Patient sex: M
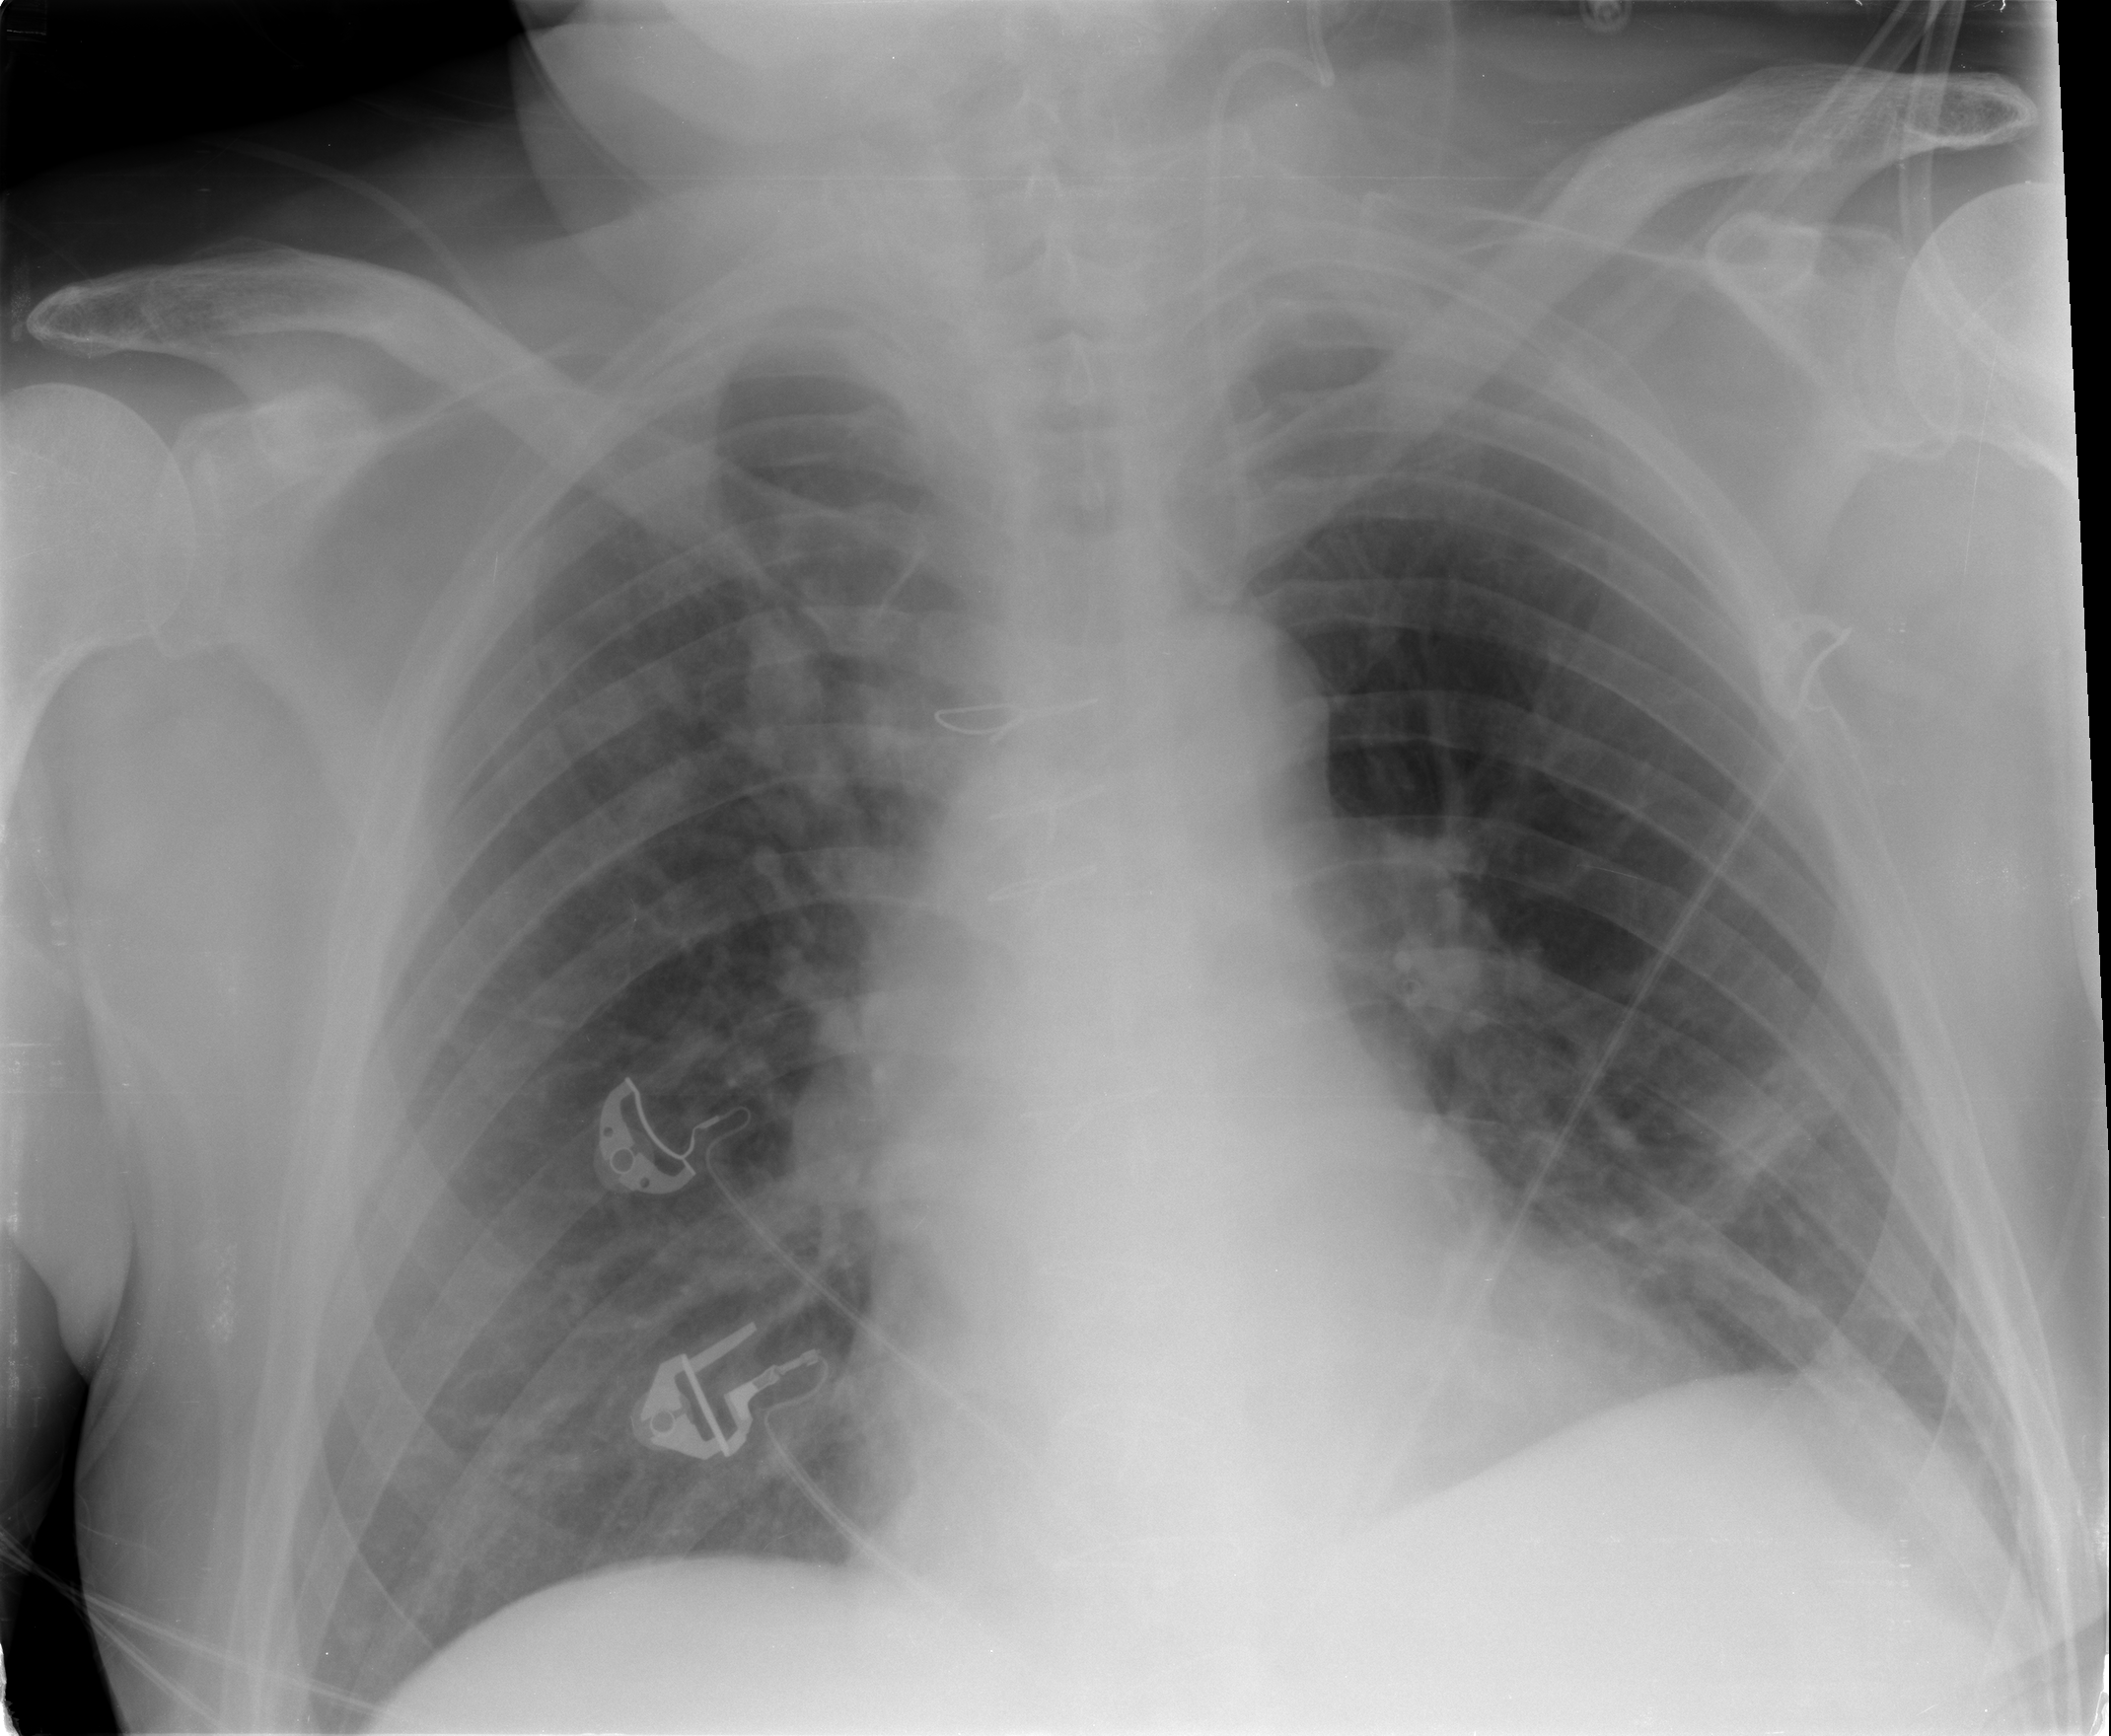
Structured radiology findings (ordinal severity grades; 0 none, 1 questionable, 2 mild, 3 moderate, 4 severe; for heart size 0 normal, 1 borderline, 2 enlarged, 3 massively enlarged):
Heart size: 0
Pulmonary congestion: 2
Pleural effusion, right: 0
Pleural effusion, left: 1
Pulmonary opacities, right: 2
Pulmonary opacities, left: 1
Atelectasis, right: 0
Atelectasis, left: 2